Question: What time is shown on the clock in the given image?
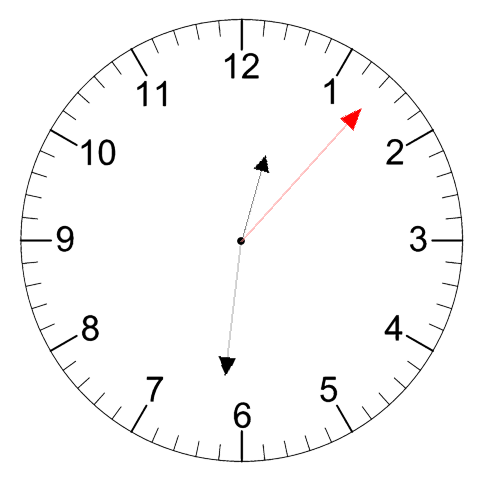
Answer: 12:31:07